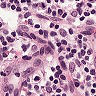
Metastatic tissue present: no